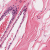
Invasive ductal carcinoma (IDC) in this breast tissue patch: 0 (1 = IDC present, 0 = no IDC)